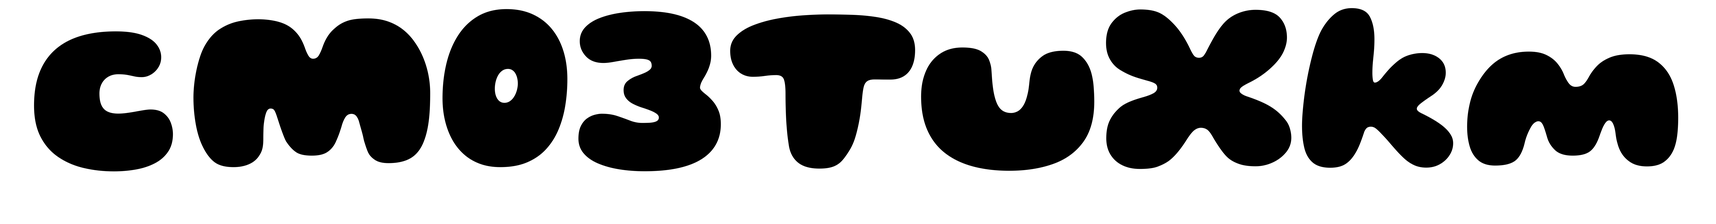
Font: Gluten_Black